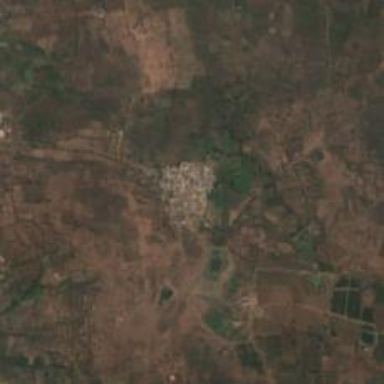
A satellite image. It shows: Village area.